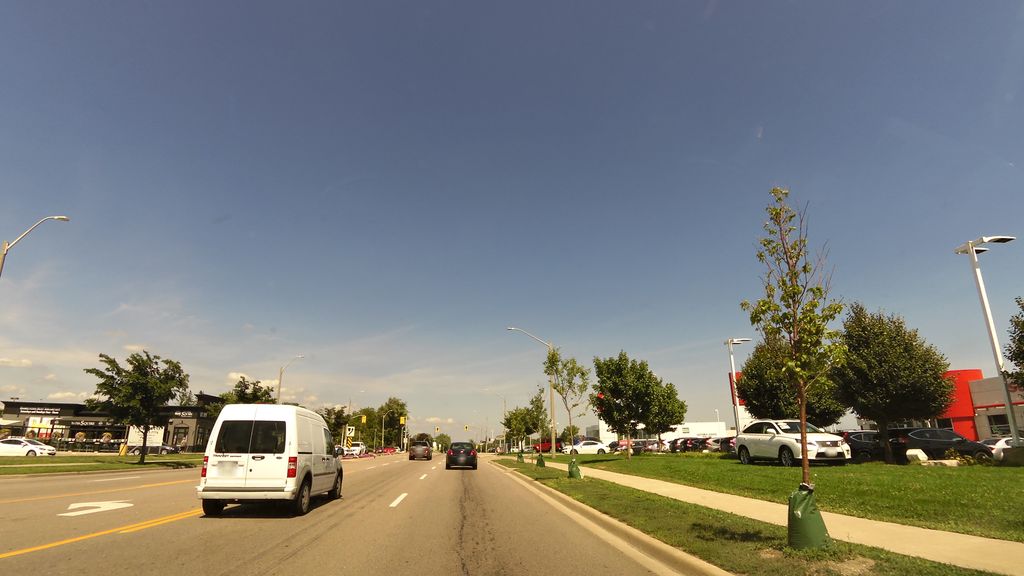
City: hamilton